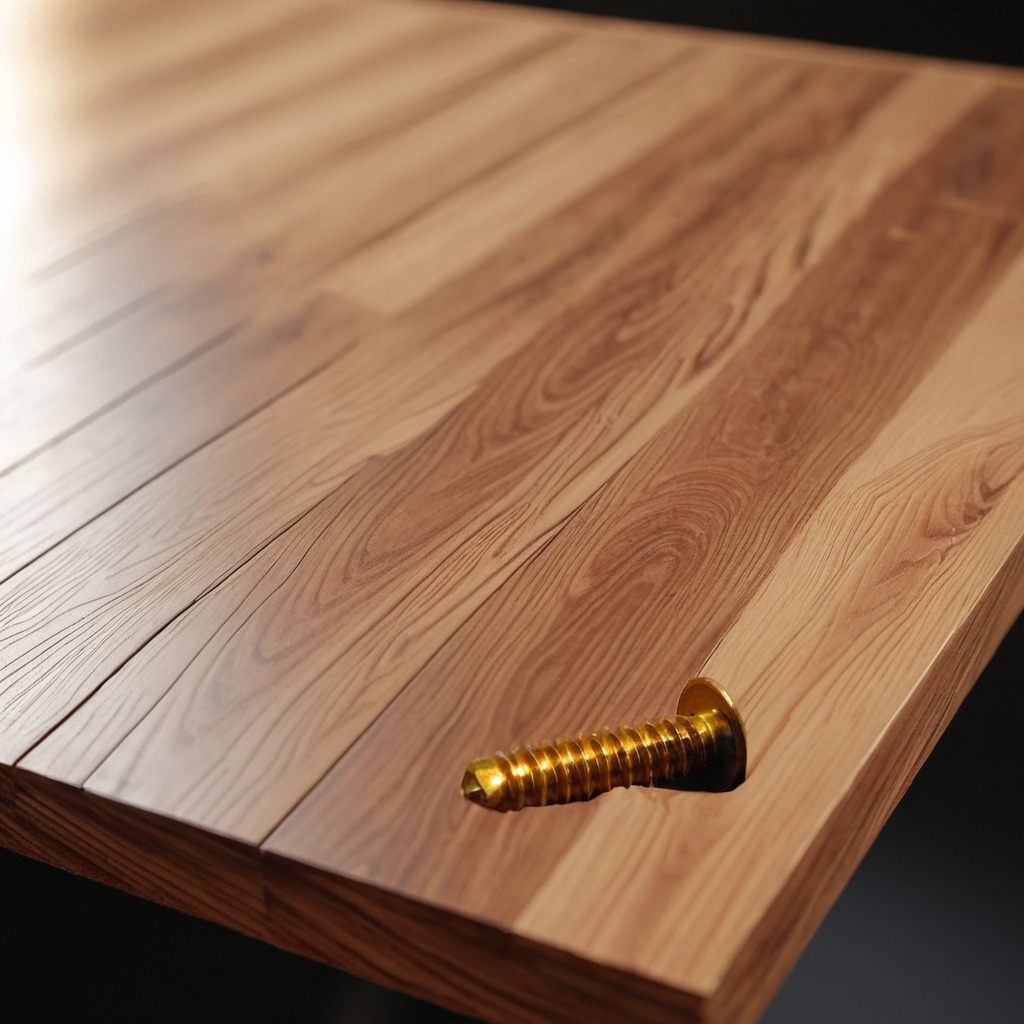
A metal screw is lying on a wooden table in a carpentry studio.